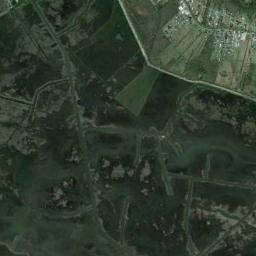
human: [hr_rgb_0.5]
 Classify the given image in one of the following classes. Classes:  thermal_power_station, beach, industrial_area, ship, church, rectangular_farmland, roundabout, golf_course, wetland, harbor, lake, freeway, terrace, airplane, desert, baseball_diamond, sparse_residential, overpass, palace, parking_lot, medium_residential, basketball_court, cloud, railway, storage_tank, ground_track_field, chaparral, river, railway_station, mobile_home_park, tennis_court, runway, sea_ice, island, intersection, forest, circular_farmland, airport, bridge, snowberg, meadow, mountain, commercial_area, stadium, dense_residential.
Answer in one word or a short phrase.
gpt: wetland